Field crop: maize
Growth stage: 1
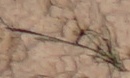
Species: lolium